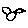
Label: bird